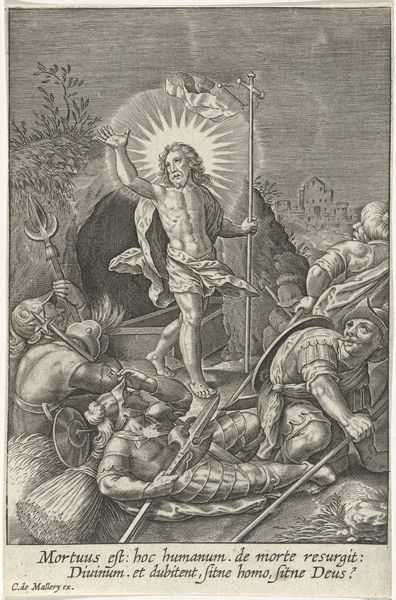
Titel: Opstanding
Künstler: Karel van Mallery
Standort: Amsterdam
Institution: Rijksmuseum
Schlagwörter: hat, men, soldiers, sword, arm, black, dark, gray, hair, robe, three, windows, print, woodcut, hand, heaven, man, naked, roman, sky, stone, hill, house, village, death, armor, armour, feet, helmet, knight, light, villa, black and white, ruins, etching, illustration, battle, saint, cross, dead, door, flag, city, arms, jesus, buildings, engraving, religion, legs, cloth, god, shield, christ, sleeping, christianity, lord, staff, durer, grab, scared, spears, latin, grave, stars, hay, straw, hairs, knife, easter, banner, halo, sunday, holy, christus, spear, wound, rake, tomb, corpse, pike, felsen, jesus christ, helmets, resurrection, whie, s, weapons, latine, halberd, savior, leader, lead, frightened, shields, höhle, wächter, battlefield, ostern, auferstehung, undressed, divinity, deus, corons, amazement, mortus, resurgit, humanum, mortuus est, hoc humanum, de more resurgit, mallery, coming of lord, mortuus eft, mortuus, polearm, kreuzstab, fatal